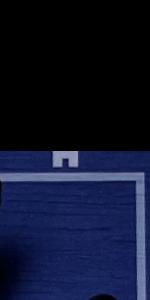
Label: Empty